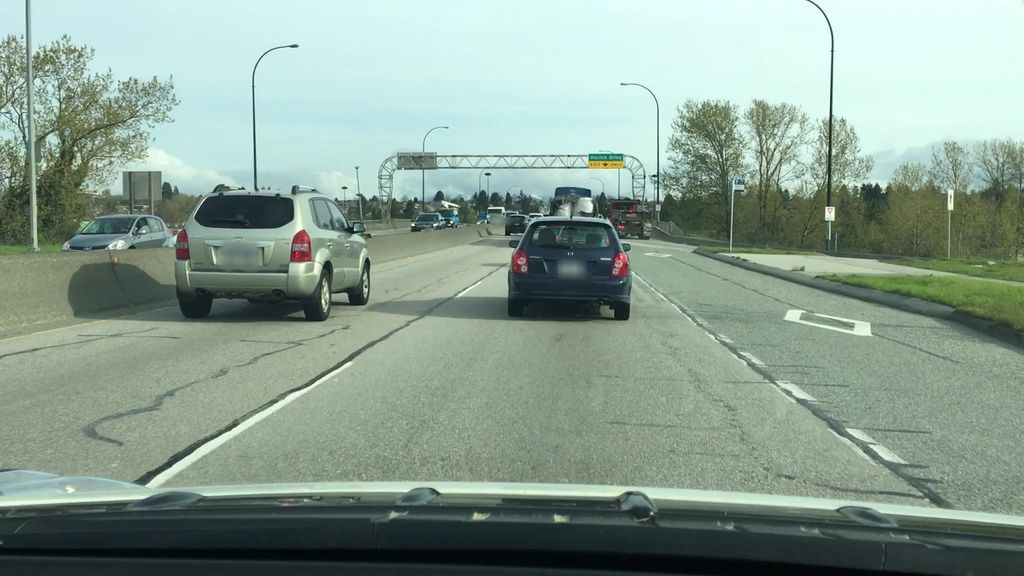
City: vancouver